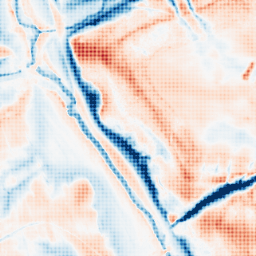
Category: classical
Decomposition family: gaussian_anisotropic
Decomposition parameters: sigma_x: 10
sigma_y: 10
Upsampling method: sinc_hamming
Upsampling parameters: scale: 8
kernel_size: 8
Upsampling scale: 8